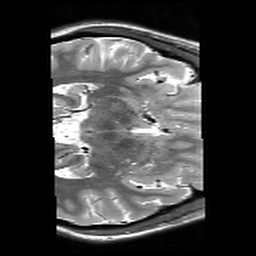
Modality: T2w
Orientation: axial
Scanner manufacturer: siemens
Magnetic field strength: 3 T
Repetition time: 9.86 s
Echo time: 0.05 s